Question: I'm new to unity and I am facing problems with the animator controller component.
When pressing on Z button, my player is supposed to start moving forward, but the animation won't start.
Here is my code :
'''
public Animator anim;
// Start is called before the first frame update
void Start()
{
anim = GetComponent<Animator>();
}
// Update is called once per frame
void Update()
{
if (Input.GetKey(KeyCode.Z))
{
anim.SetFloat("MoveX",0.17f);
Debug.Log("hhh");
}
else
{
anim.SetFloat("MoveX", 0);
}
if (Input.GetKey(KeyCode.Q))
{
anim.SetFloat("MoveZ",0.208f);
Debug.Log("stiw");
}
else
{
anim.SetFloat("MoveZ", 0);
}
if (Input.GetKey(KeyCode.S))
{
anim.SetFloat("MoveX",-0.166f);
}
else
{
anim.SetFloat("MoveX", 0);
}
if (Input.GetKey(KeyCode.D))
{
anim.SetFloat("MoveZ",-0.2f);
}
else
{
anim.SetFloat("MoveZ", 0);
}
}
'''
Moving backward and starting right works properly, except moving forward and moving to the left
Here is a screenshot of my blend tree

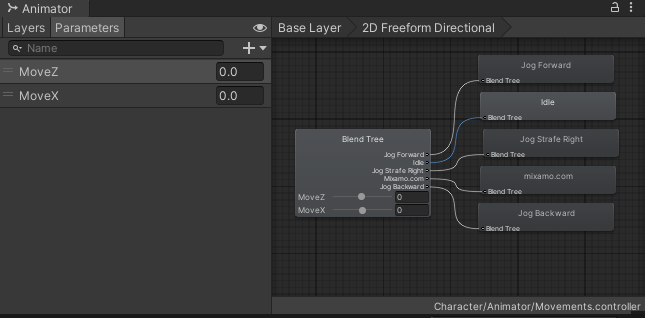
Answer: Well look at your conditions in 'Update' again and think what happens if you press the forward button (Q):
- 'anim.SetFloat("MoveZ",0.208f);'- 'anim.SetFloat("MoveZ",0);'
see it now? The last two checks overrule the first two and "eat" you input ;)
---
You should make your cases more exclusive like e.g.
'''
void Update()
{
if (Input.GetKey(KeyCode.Z))
{
anim.SetFloat("MoveX",0.17f);
Debug.Log("hhh");
}
else if (Input.GetKey(KeyCode.S))
{
anim.SetFloat("MoveX",-0.166f);
}
else
{
// Only reached if neither Z nor S is pressed!
anim.SetFloat("MoveX", 0);
}
if (Input.GetKey(KeyCode.Q))
{
anim.SetFloat("MoveZ",0.208f);
Debug.Log("stiw");
}
else if (Input.GetKey(KeyCode.D))
{
anim.SetFloat("MoveZ",-0.2f);
}
else
{
// Only reached if neither Q nor D is pressed!
anim.SetFloat("MoveZ", 0);
}
}
'''